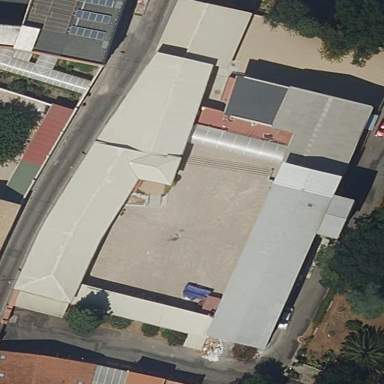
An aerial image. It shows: Beautiful church building.